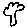
Label: tree